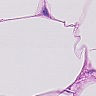
Metastatic tissue present: no